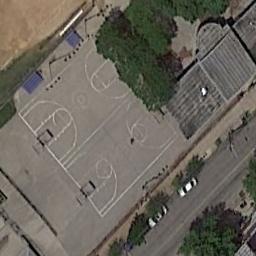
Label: basketball_court